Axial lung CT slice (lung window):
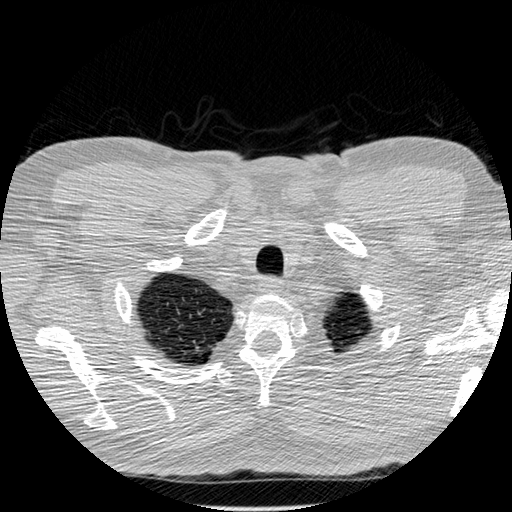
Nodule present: no